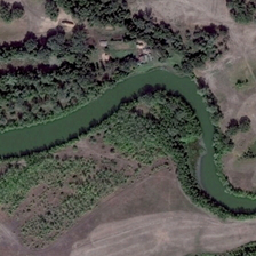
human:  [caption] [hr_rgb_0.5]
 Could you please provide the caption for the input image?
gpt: A light green river through the village.

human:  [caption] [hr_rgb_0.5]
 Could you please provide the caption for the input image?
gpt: Many houses and green places have rivers beside them.

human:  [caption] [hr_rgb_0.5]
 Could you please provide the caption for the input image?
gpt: Light green water and rivers across the village.

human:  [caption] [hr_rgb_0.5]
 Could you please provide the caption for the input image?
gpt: Many houses and green places beside the river.

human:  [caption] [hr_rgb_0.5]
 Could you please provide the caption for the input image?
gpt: a river with clear green water through a village.